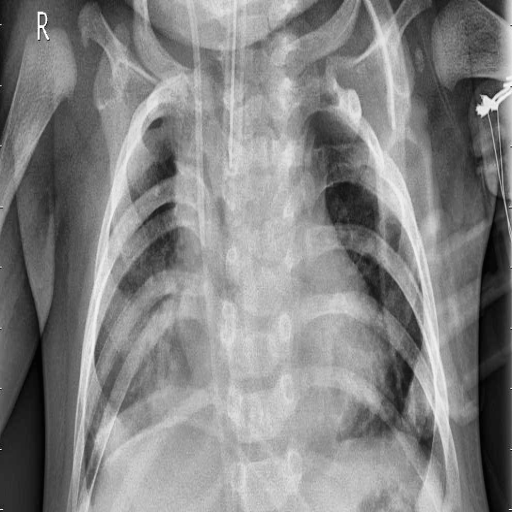
Finding: PNEUMONIA